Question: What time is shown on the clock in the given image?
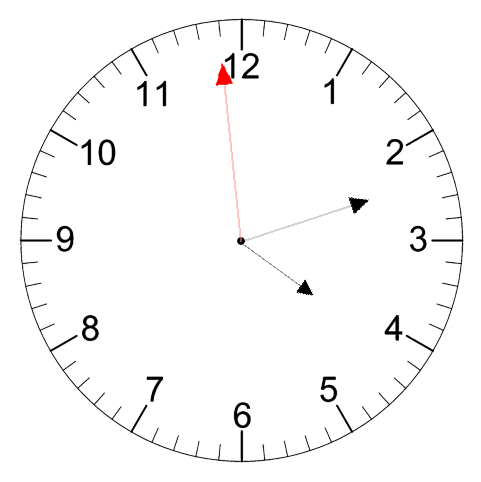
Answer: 04:11:59